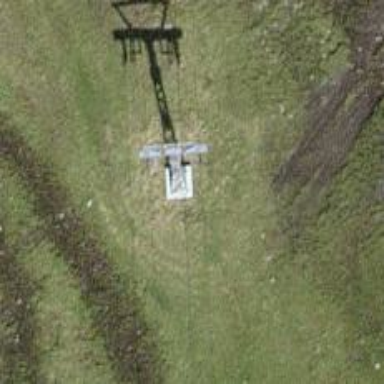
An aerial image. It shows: Pylon used for aerialway.